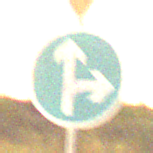
Verkehrszeichen: VorgeschriebeneFahrtrichtungGeradeausOderRechts
Zusatzzeichen oben: VorfahrtGewaehren
Umgebung: Outdoor, Nature
Tageszeit: Night
Wetter: Clear
Licht: Natural
Jahreszeit: NotSpecified
Kontrast: LowContrast